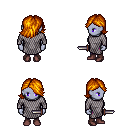
a pixel art fantasy rpg character, female body template, dark elf, purple skin, chain mail, magenta pants, dark blonde swoop hairstyle, maroon shoes, dagger, four views (front, back, left, right), 2x2 character sprite sheet, small pixel art, hard edges, no anti-aliasing